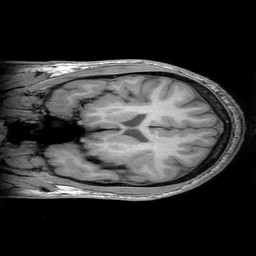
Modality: T1w
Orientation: coronal
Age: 19
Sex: male
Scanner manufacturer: ge
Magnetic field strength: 3 T
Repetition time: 0.0073 s
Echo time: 0.003 s